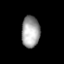
Tissue: lung
Cell type: Epithelial cells
Senescence score: 0.1673
Nuclear area (px): 562
Mean DAPI intensity: 161.012